Interaction volume radius: 10 \u00c5
Interaction volume height: 45 \u00c5
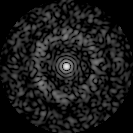
Disorder parameter: 0.7971